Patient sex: M
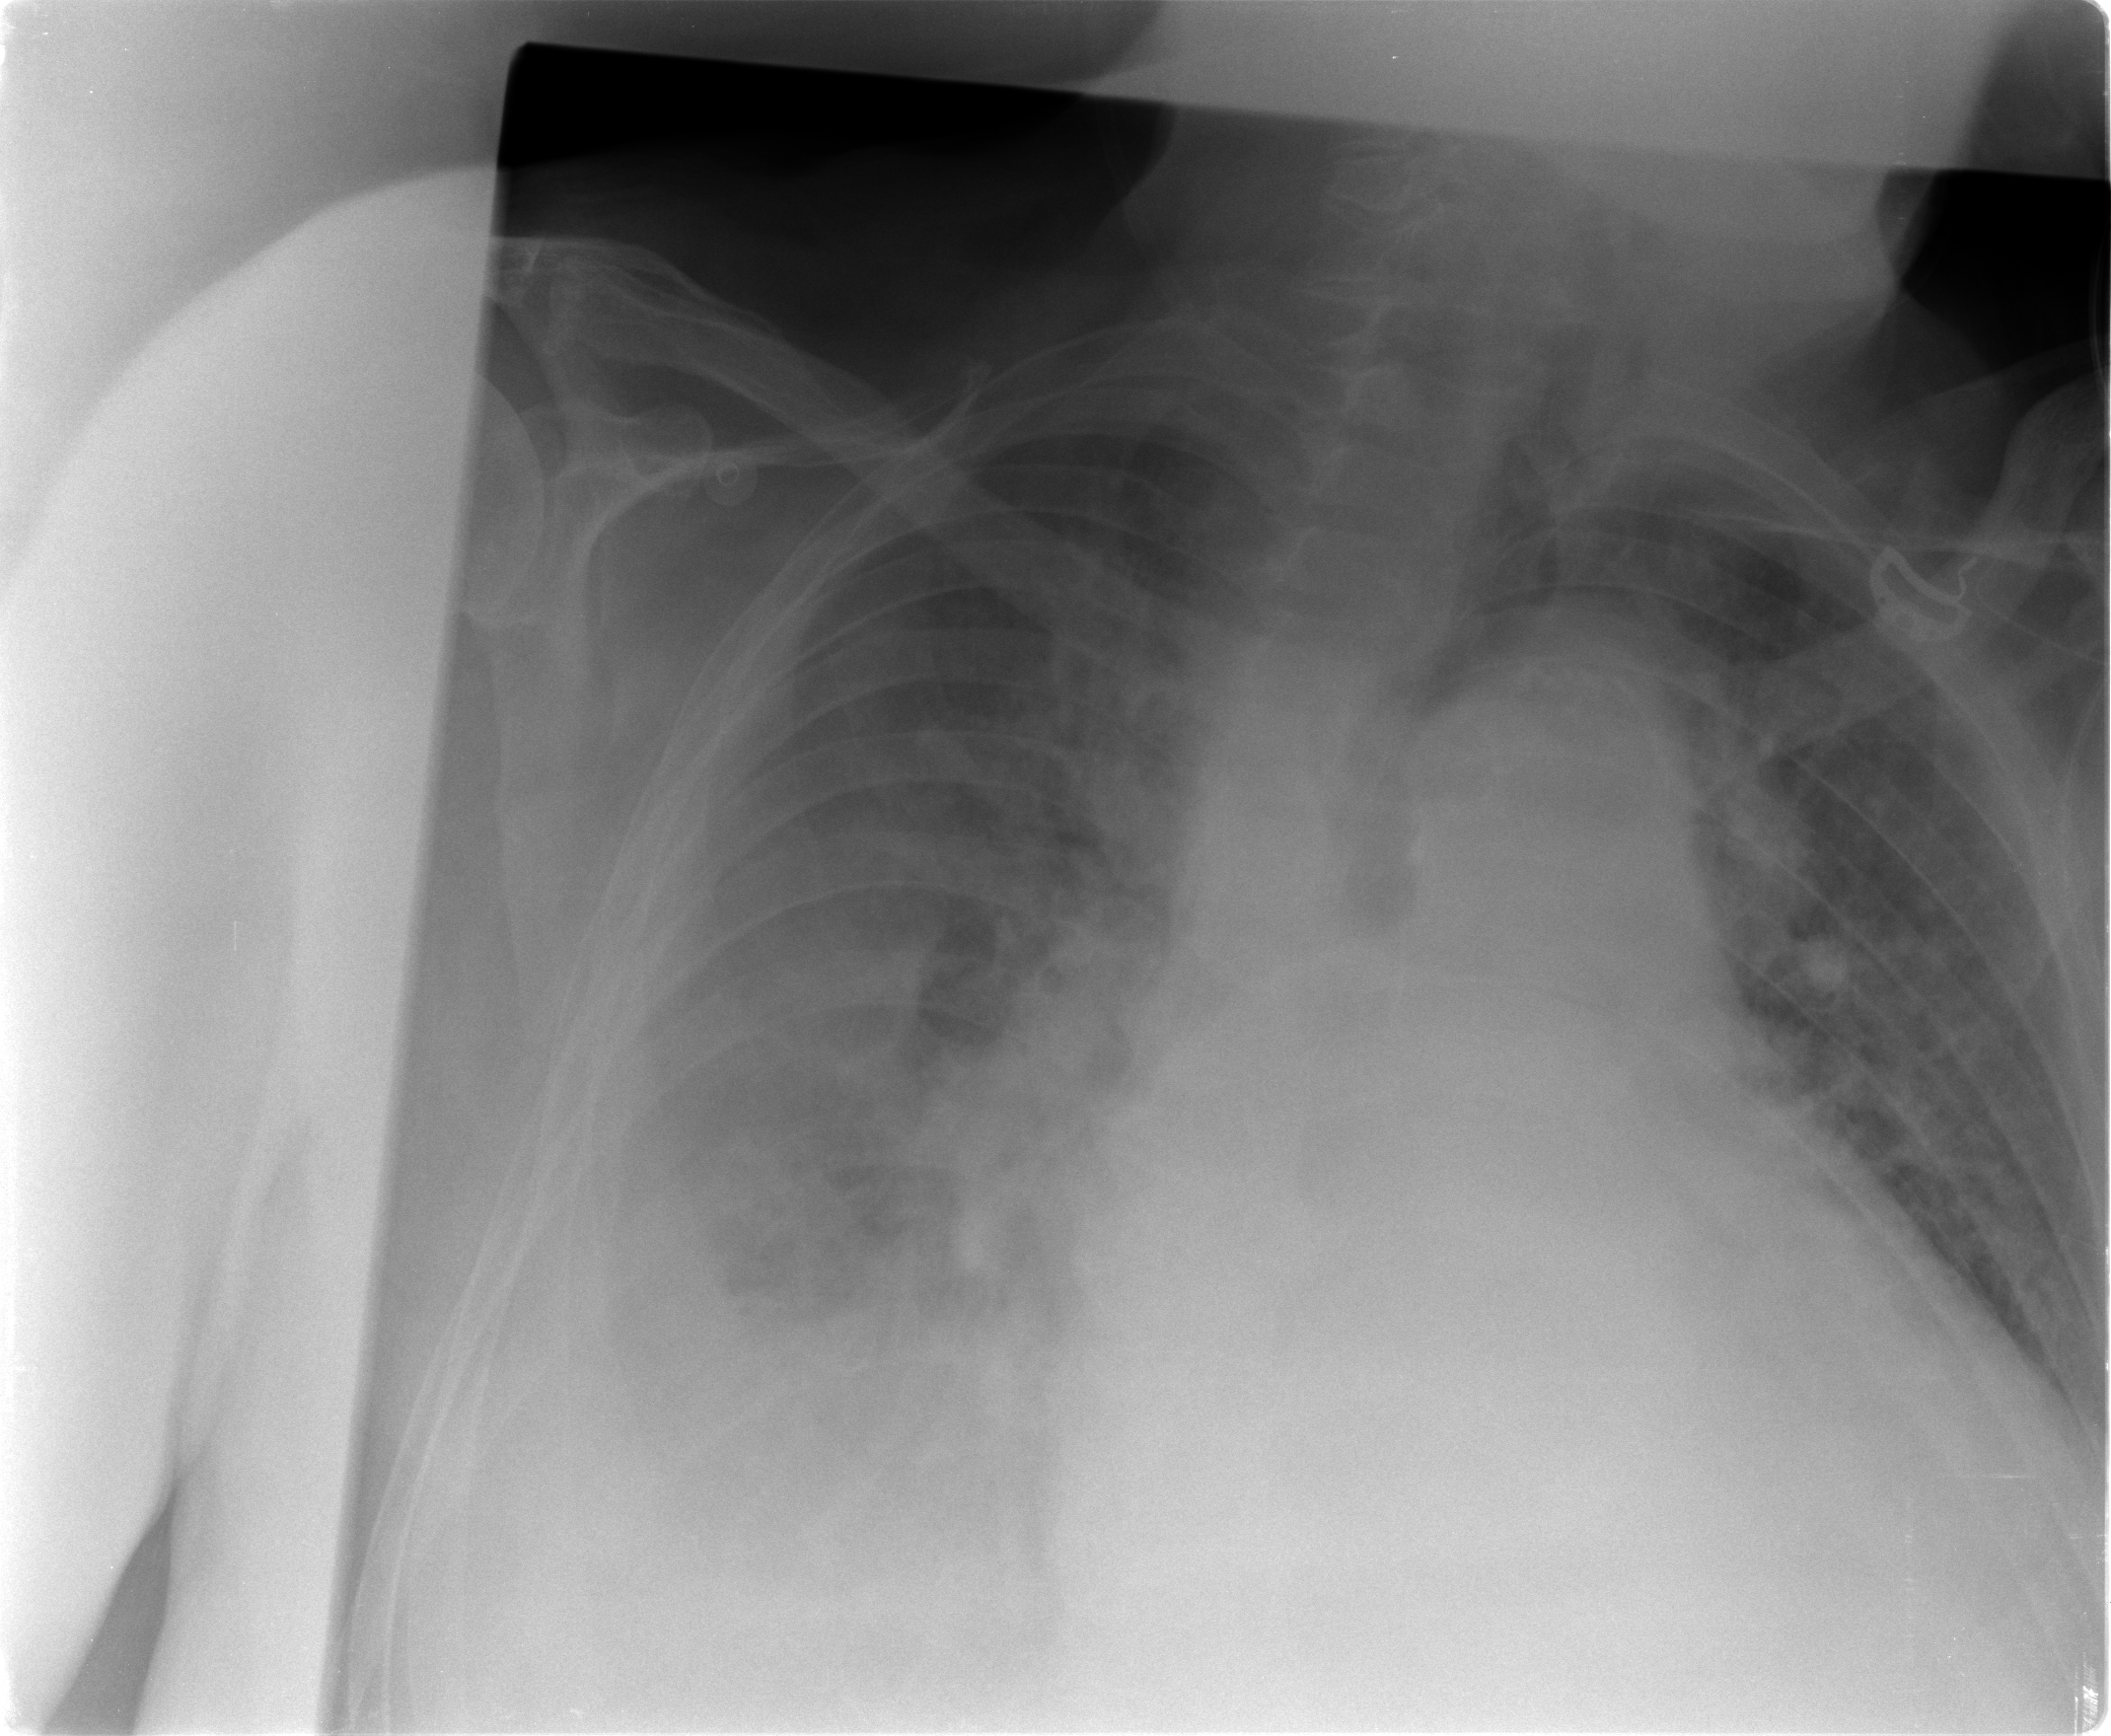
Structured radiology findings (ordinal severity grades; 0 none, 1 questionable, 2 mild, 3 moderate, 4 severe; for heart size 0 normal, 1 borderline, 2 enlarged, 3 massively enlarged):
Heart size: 3
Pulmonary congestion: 2
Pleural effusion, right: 3
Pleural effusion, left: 2
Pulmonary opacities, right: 3
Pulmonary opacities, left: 2
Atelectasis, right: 3
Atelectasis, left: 2